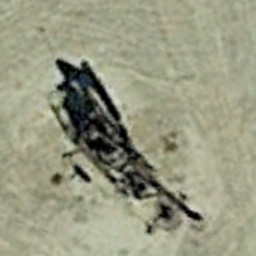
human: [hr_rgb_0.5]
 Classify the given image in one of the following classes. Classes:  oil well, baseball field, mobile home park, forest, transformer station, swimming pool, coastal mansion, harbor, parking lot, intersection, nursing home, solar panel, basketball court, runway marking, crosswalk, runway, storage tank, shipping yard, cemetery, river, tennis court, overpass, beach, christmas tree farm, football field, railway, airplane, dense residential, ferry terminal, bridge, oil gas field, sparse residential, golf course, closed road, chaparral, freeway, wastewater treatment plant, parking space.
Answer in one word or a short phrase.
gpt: oil well